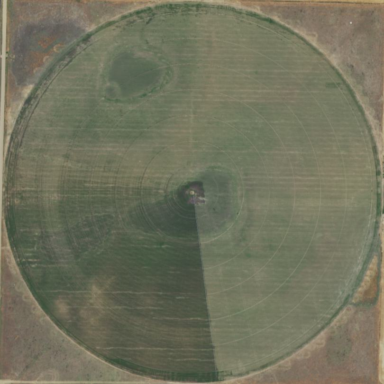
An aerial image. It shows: Farmland with pivot irrigation system.